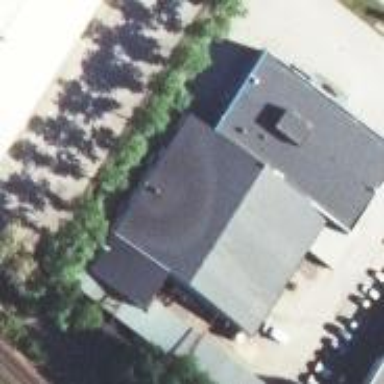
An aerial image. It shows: Retail building.